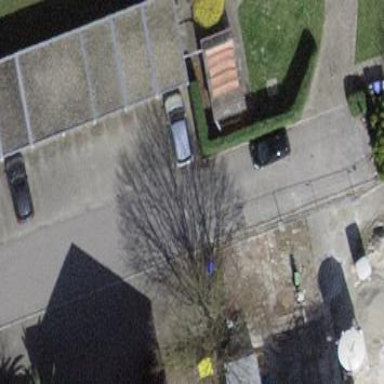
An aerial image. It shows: Group of garages.